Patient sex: M
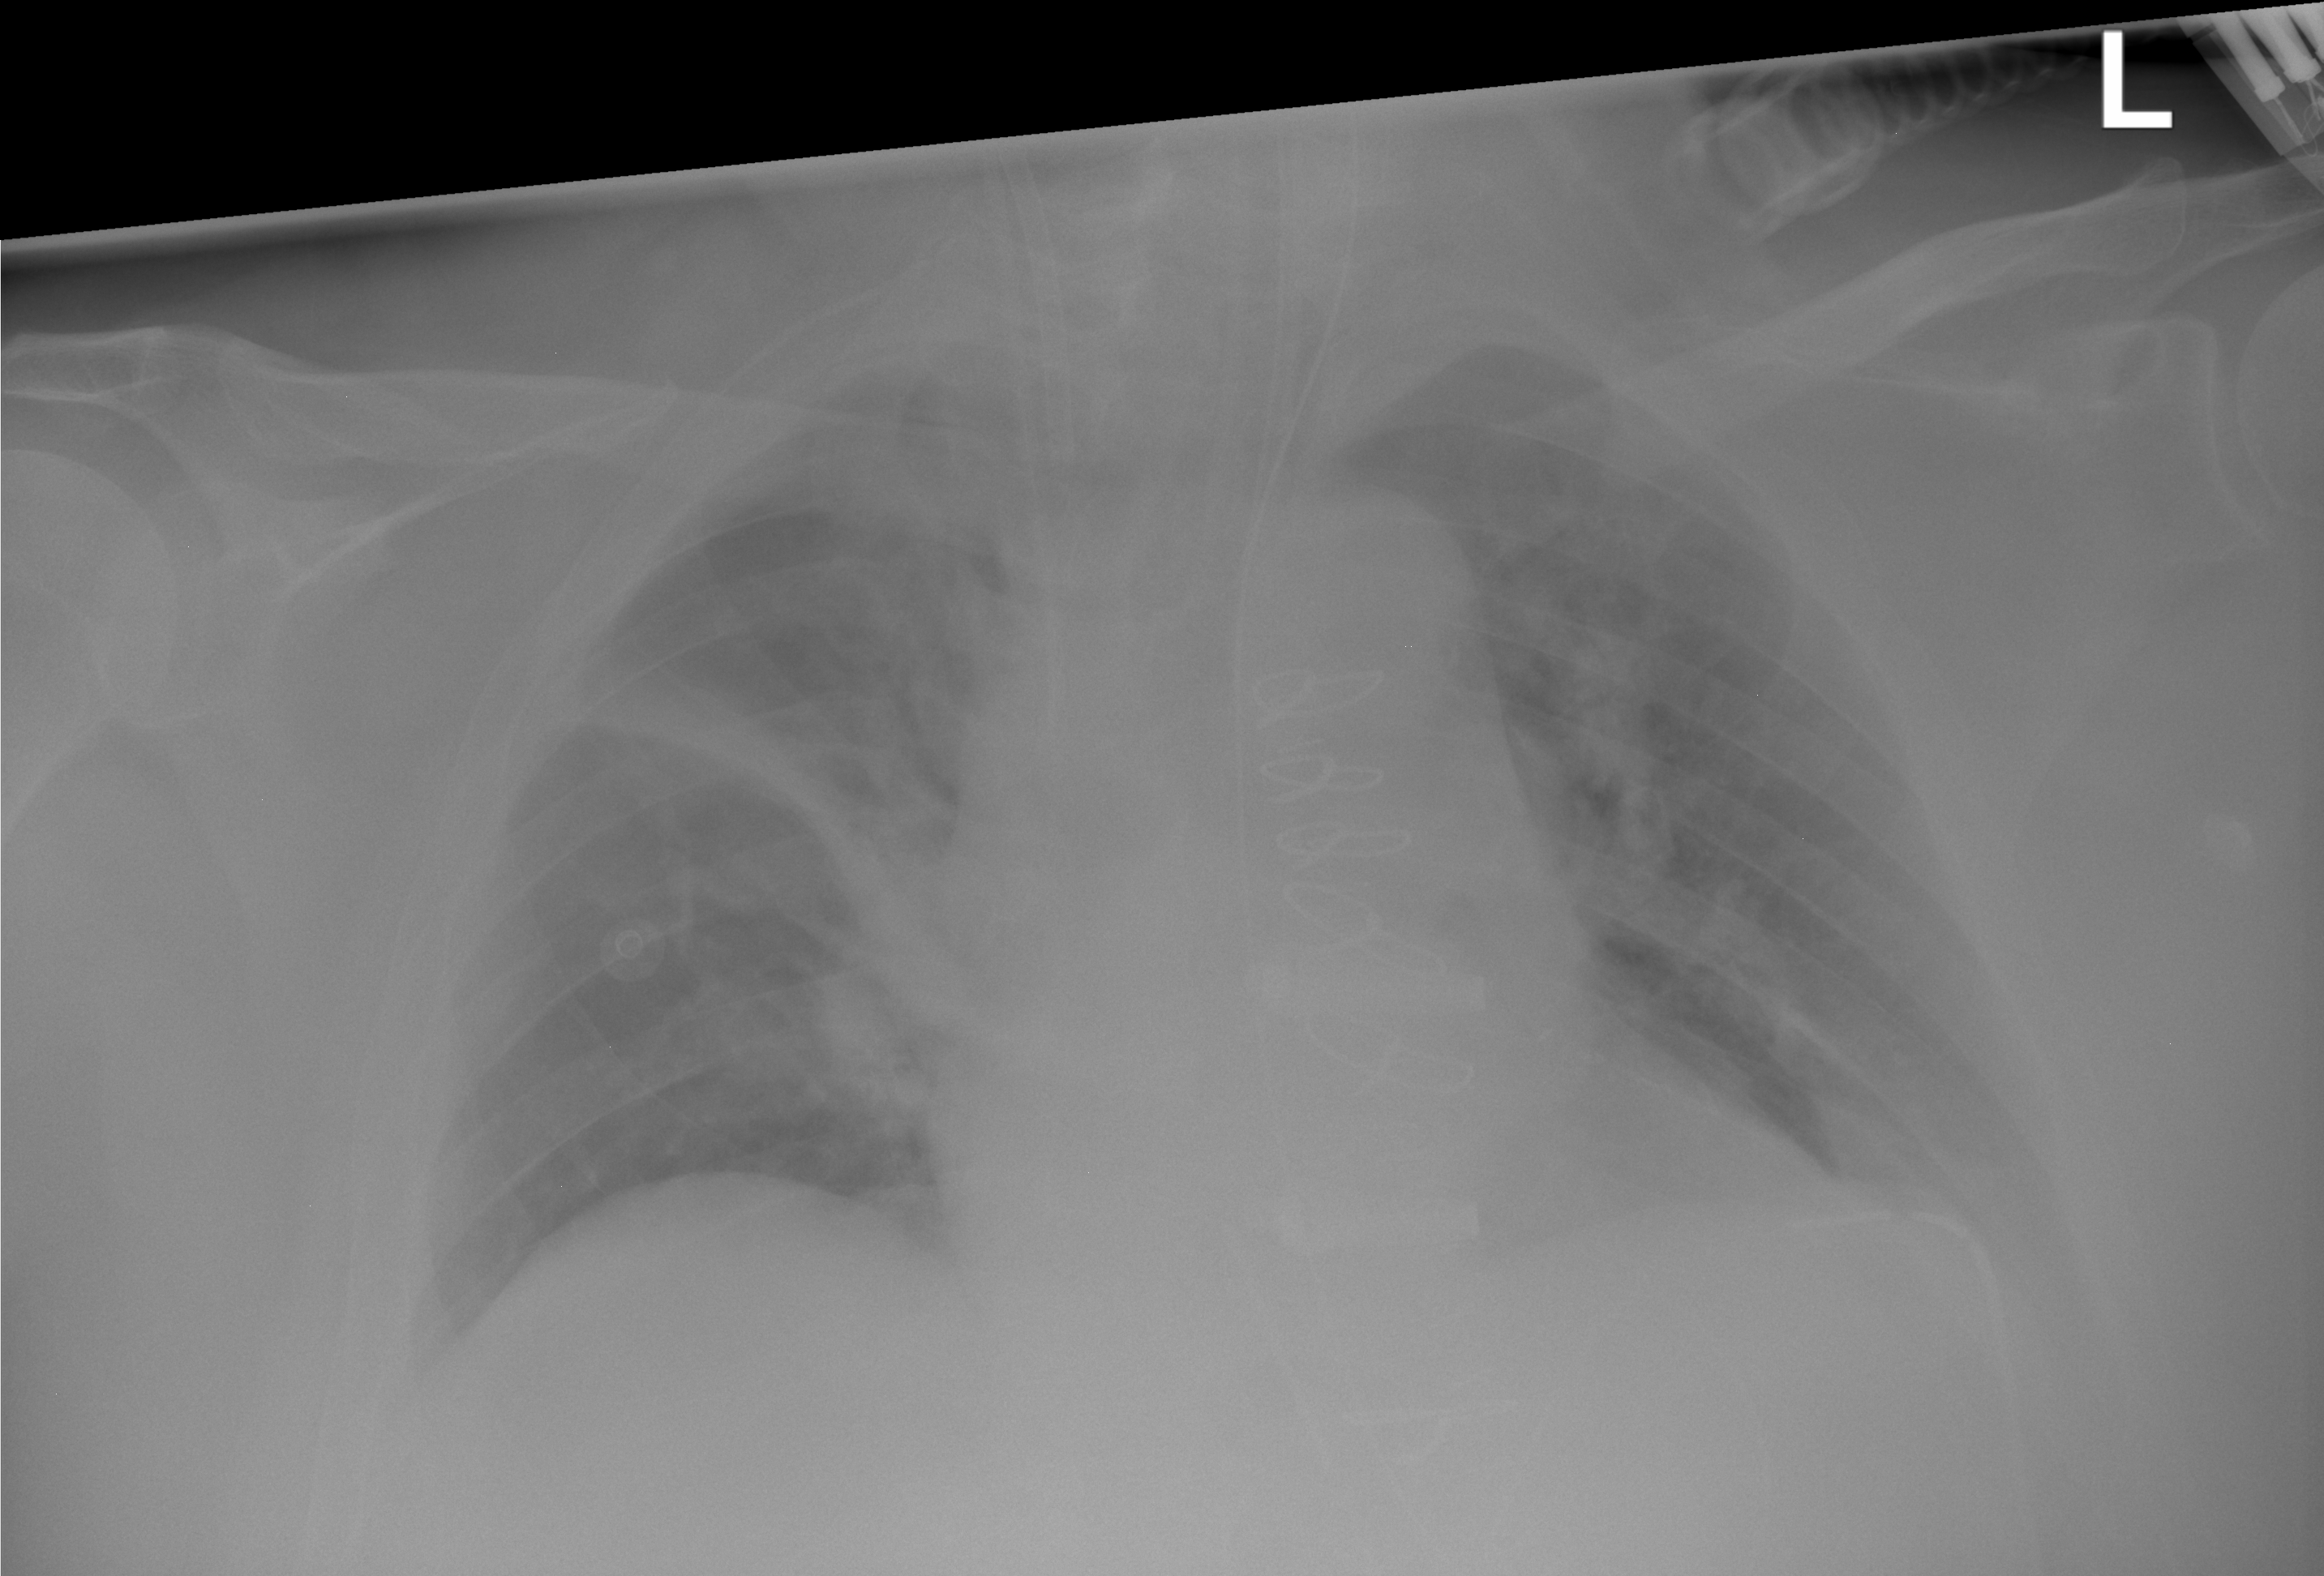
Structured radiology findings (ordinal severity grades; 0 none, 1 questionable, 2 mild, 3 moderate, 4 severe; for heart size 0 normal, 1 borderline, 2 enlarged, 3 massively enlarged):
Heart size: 0
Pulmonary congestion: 0
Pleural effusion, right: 0
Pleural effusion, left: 0
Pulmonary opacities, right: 0
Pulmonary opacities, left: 0
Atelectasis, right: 2
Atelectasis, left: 0